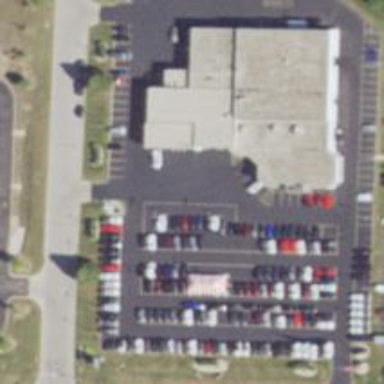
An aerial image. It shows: Car shop building.